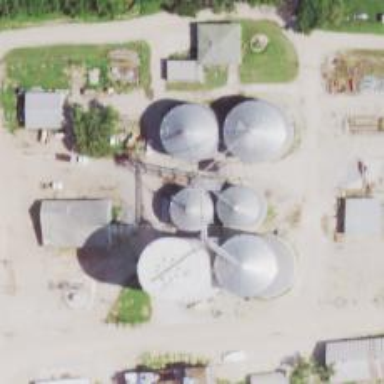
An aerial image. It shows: Silo.